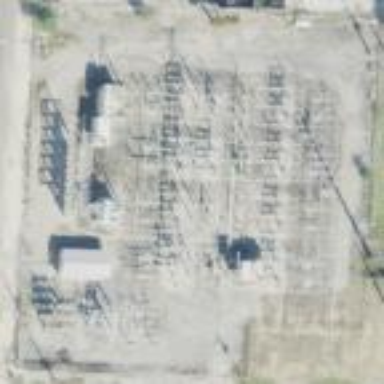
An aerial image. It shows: Power substation with transmission level designation. It is enclosed by fence.